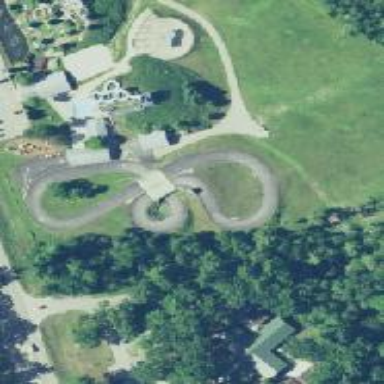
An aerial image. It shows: Karting raceway for sports enthusiasts.